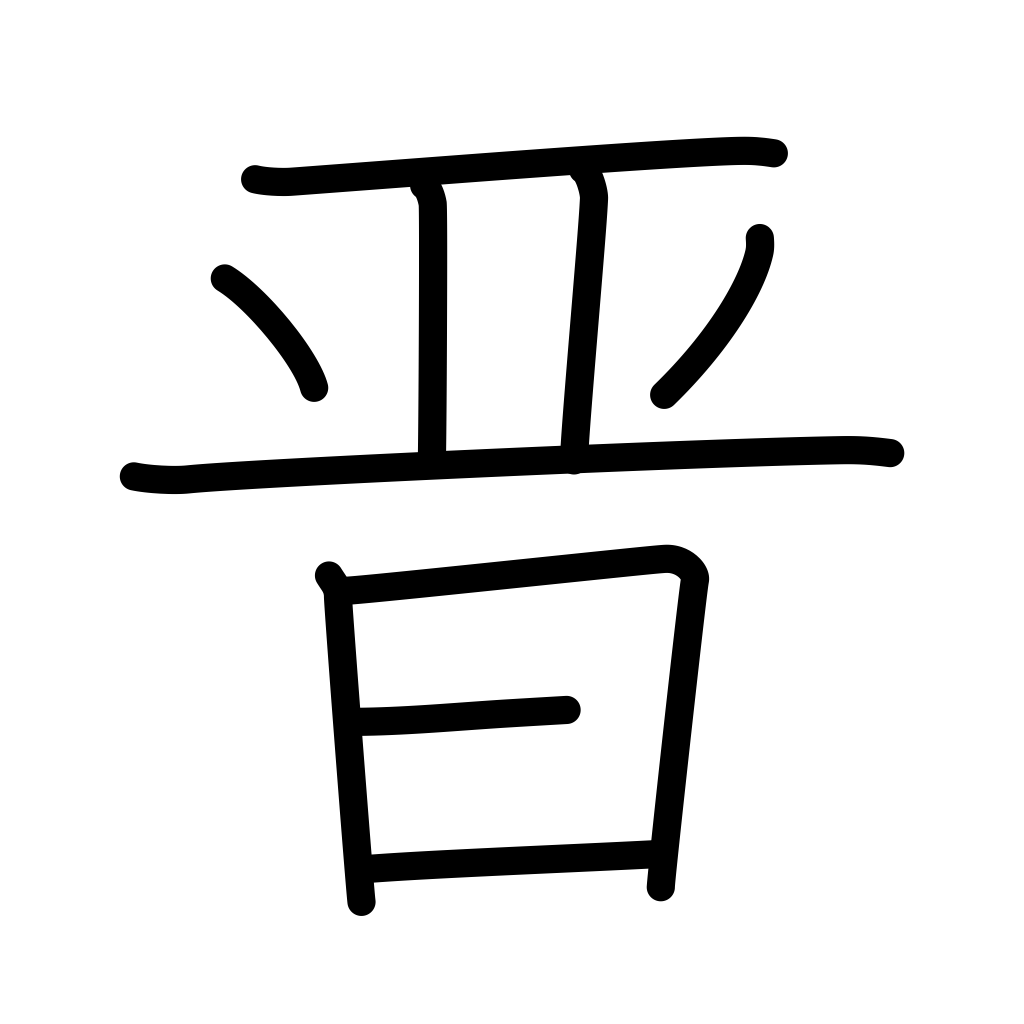
Meaning: advance